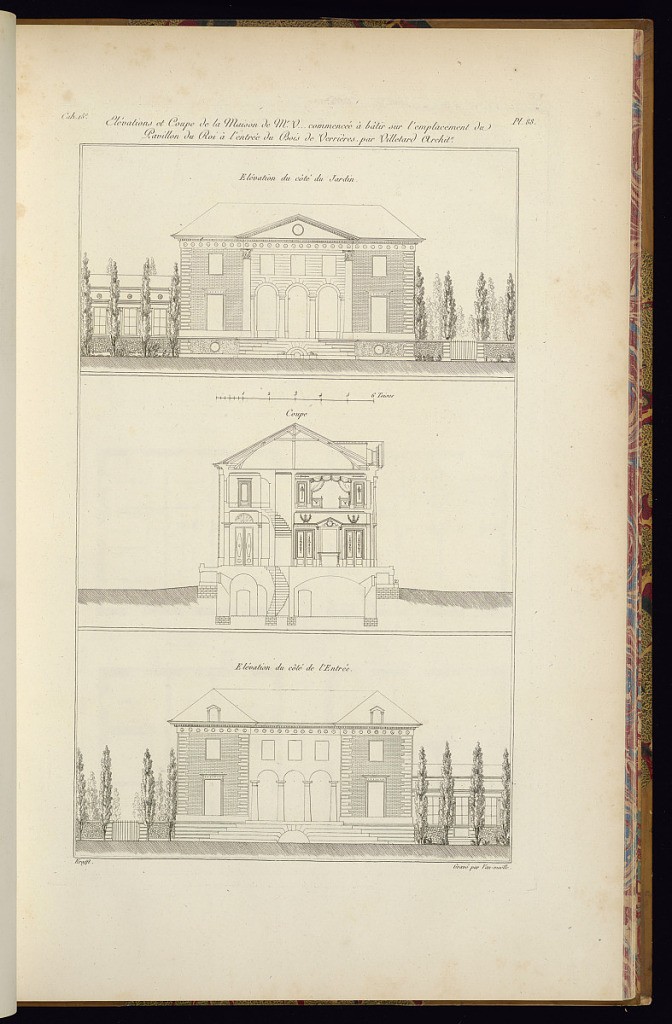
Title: Elévation et Coupe de la Maison de Mr. V…commencée à bâtir sur l’emplacement du Pavillon du Roi à l’entrée du Bois de Verrières Par Villetard Archite
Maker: Jean-Charles Krafft, French, 1764 - 1833
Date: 1812
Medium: Etching and engraving on paper
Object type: Print
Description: An architectural print with two exterior elevations and an interior sectional view of a house including columns, a frieze, and pediment with decorative paneling. The plate is titled, numbered, and signed